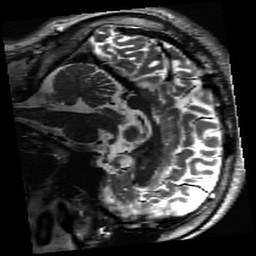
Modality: inplaneT2
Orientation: sagittal